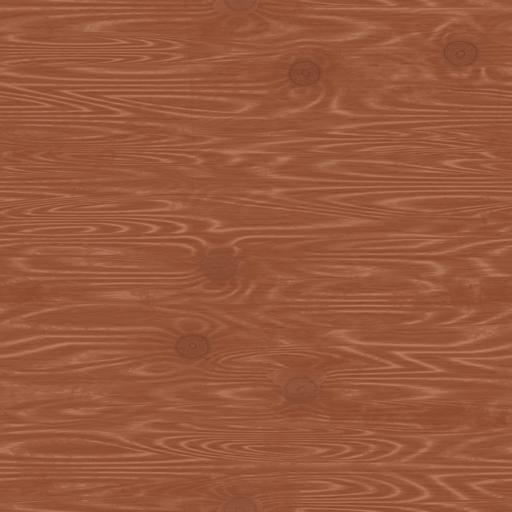
Tags: brown clean dark fine light orange processed smooth wood wooden